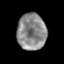
Tissue: prostate
Cell type: T cells
Senescence score: 0.2543
Nuclear area (px): 1038
Mean DAPI intensity: 137.449